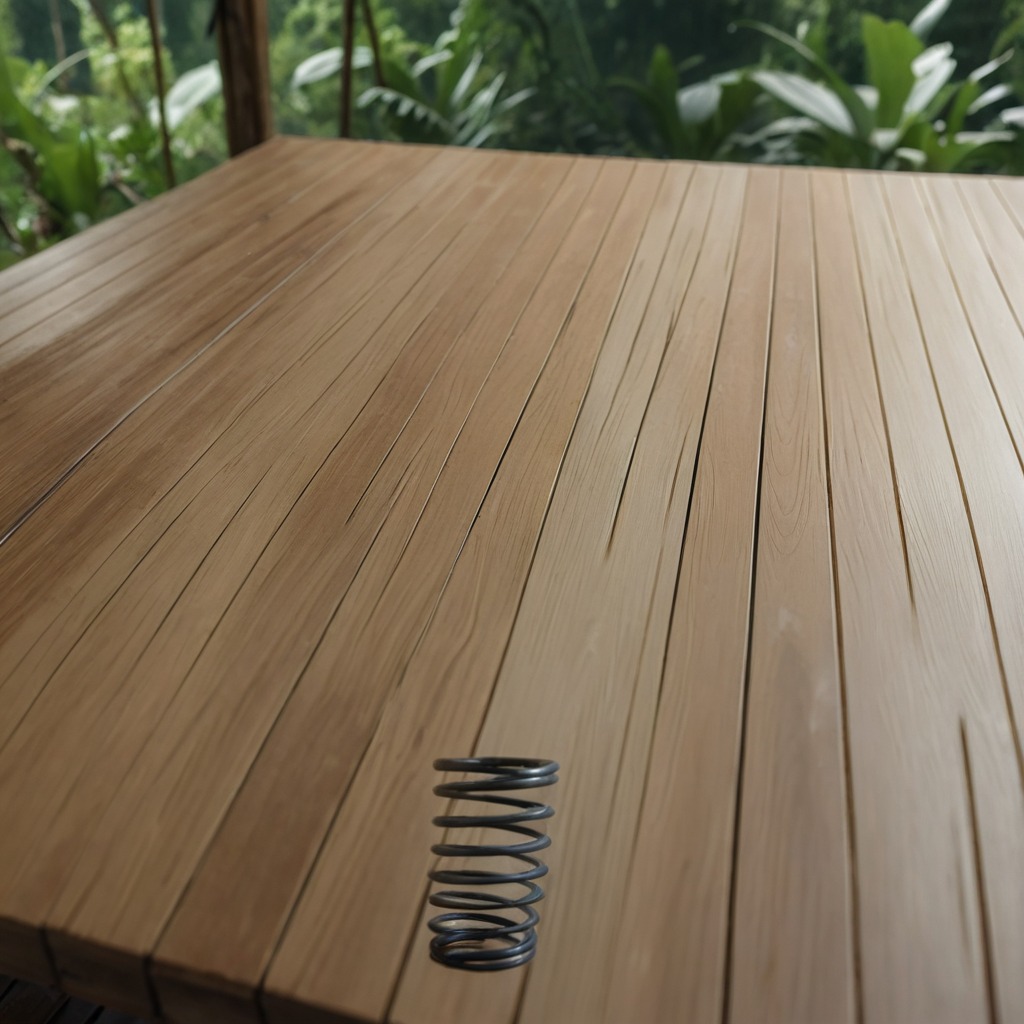
A coiled metal spring is lying on a wooden table inside a jungle field workshop tent humid ambient light worn but